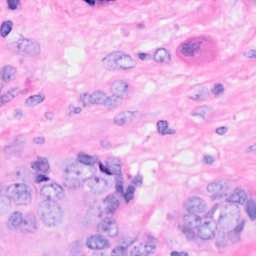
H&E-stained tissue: Breast